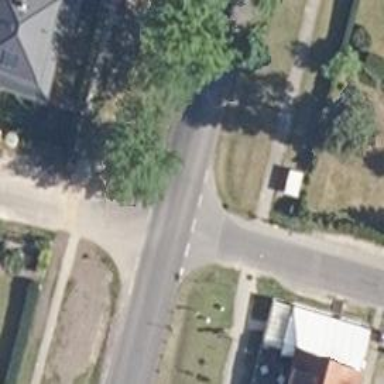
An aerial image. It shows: Road with "give way" sign.